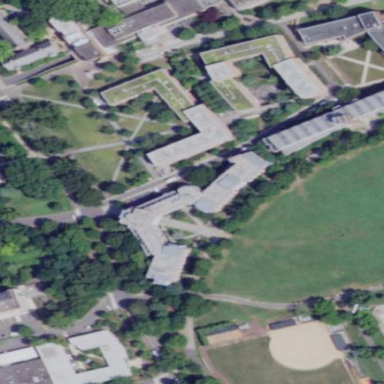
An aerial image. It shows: Dormitory building.